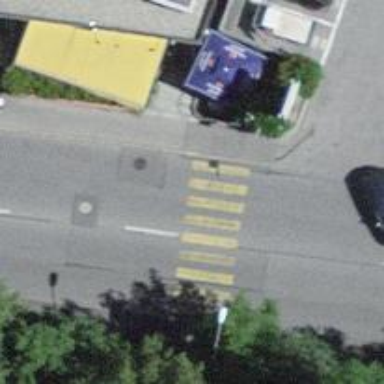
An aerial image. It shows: Marked crossing with zebra stripes on the road.